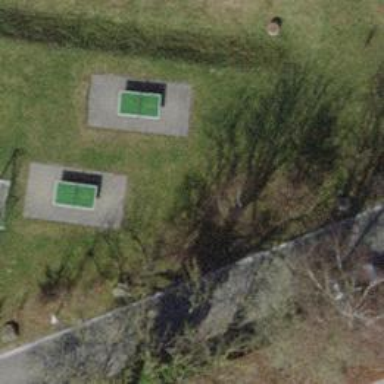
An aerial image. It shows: Golf tee.